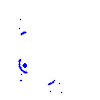
Particle: proton